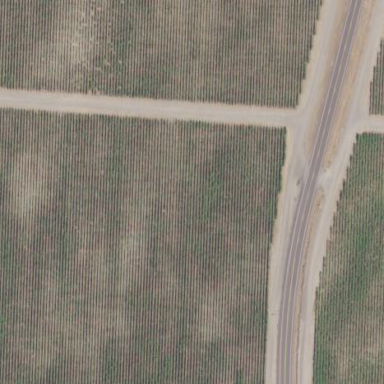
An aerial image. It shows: Vineyard with grape crops.